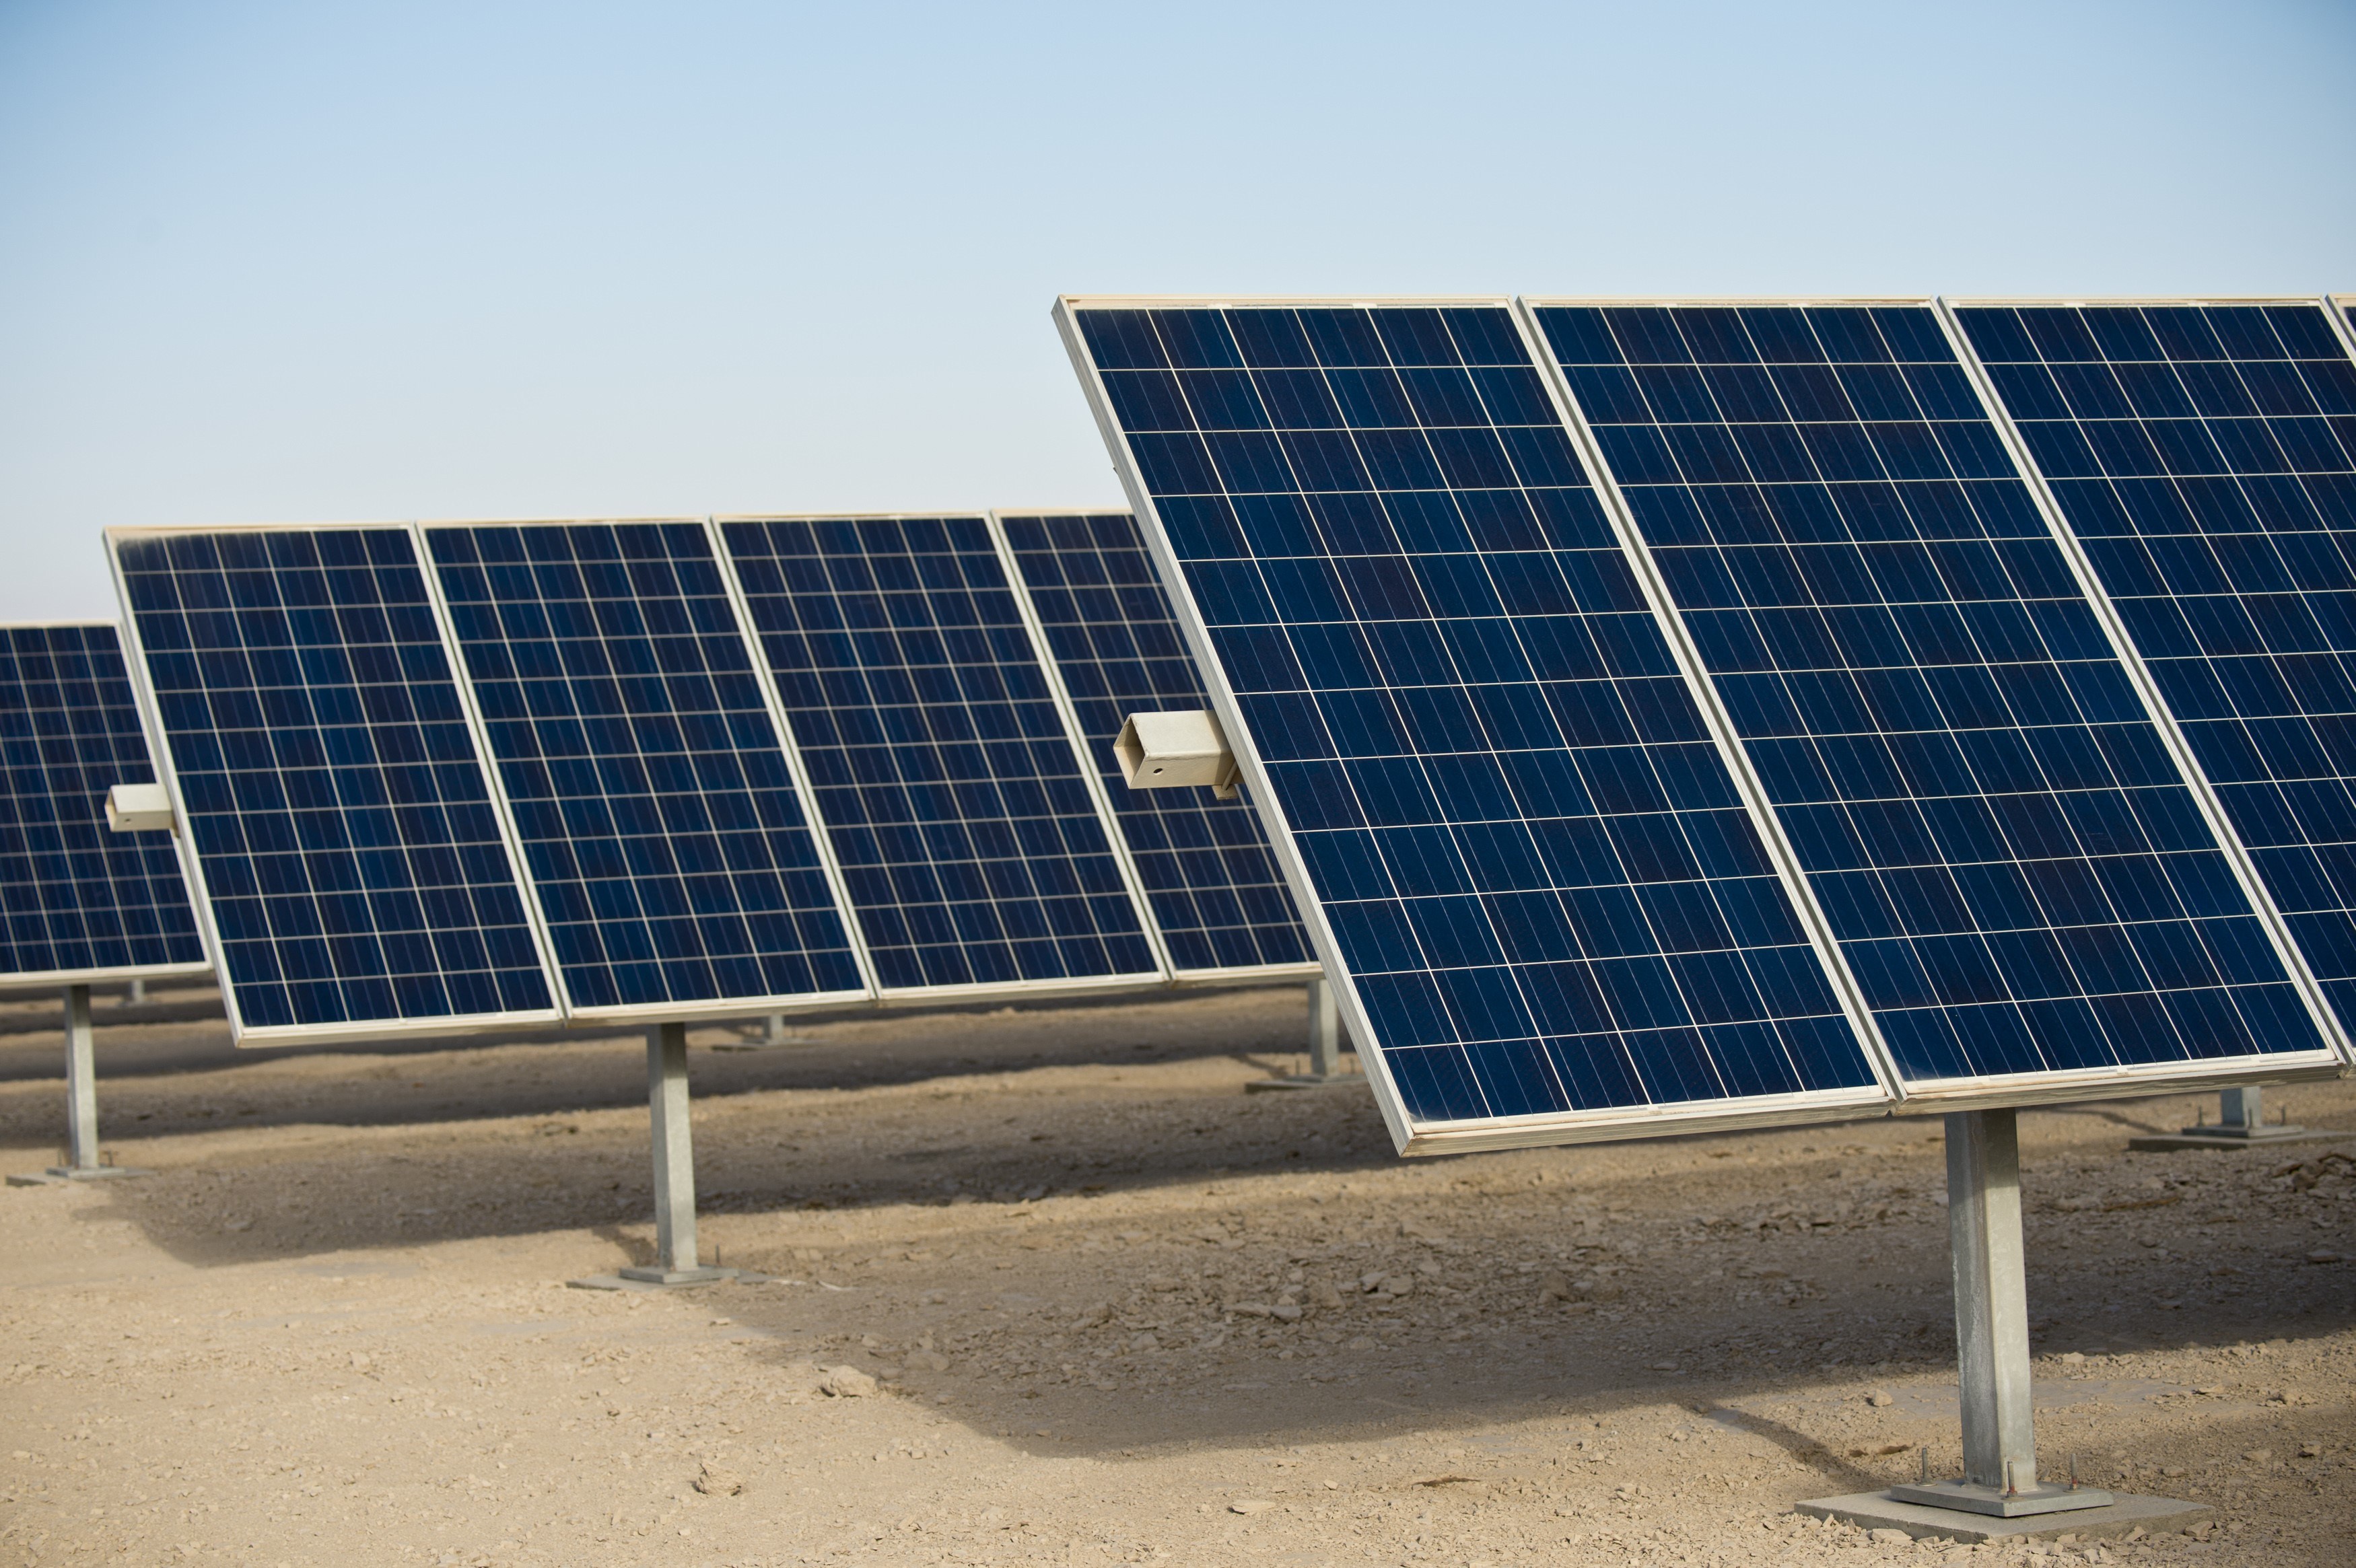
Label: Clean